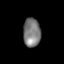
Tissue: lung
Cell type: Epithelial cells
Senescence score: 0.113
Nuclear area (px): 489
Mean DAPI intensity: 123.317